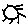
Label: sun